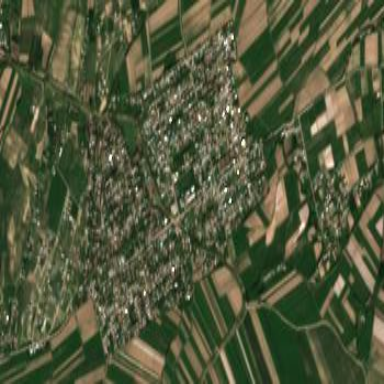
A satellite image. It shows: Residential area in village.